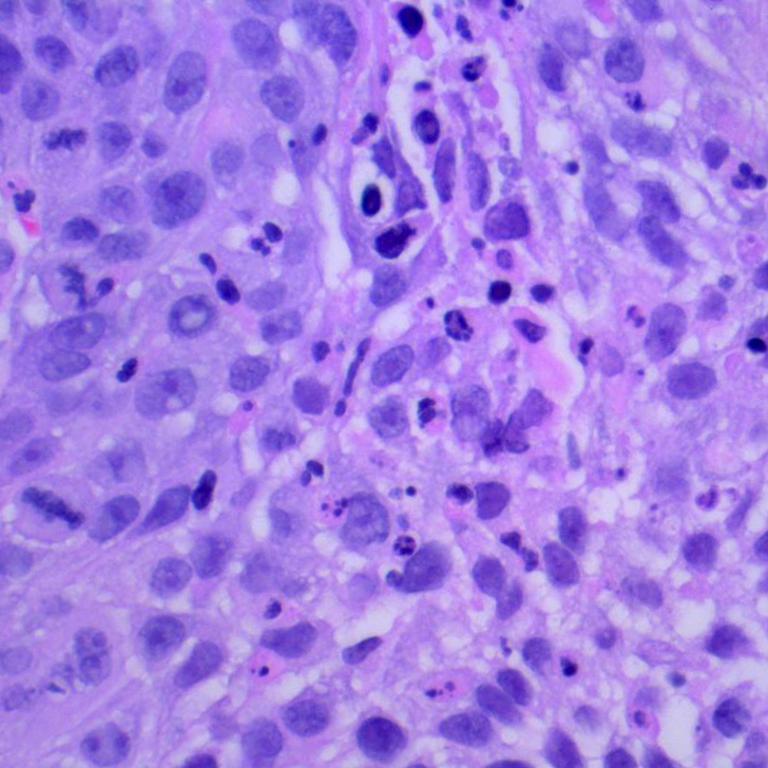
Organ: lung
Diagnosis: squamous carcinomas